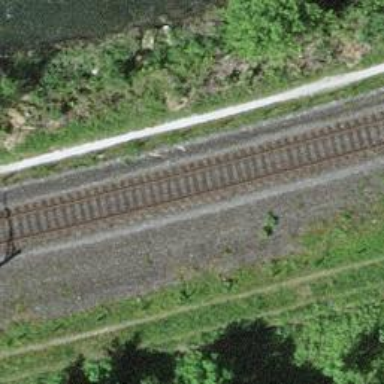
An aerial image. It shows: Railway with electrified contact lines.